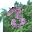
Label: 3